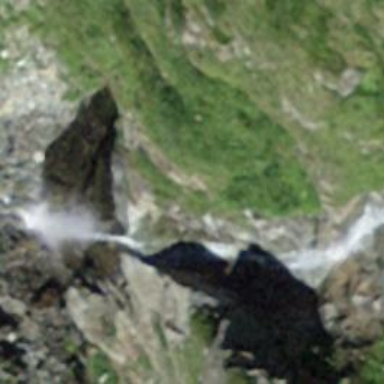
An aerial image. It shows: Beautiful waterfall.